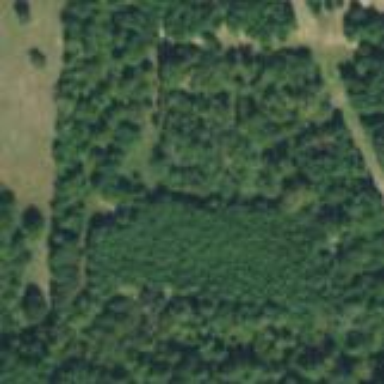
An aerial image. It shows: Forest with evergreen needle-leaved trees.